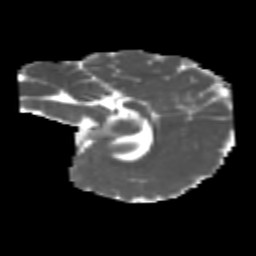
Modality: MD
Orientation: sagittal
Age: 7
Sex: female
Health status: healthy